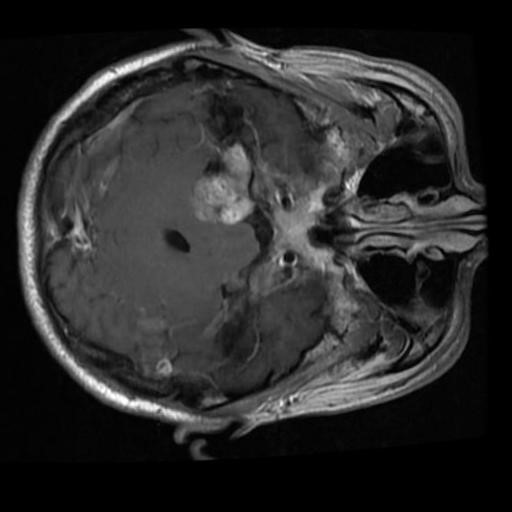
Label: brain_menin